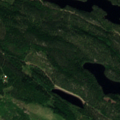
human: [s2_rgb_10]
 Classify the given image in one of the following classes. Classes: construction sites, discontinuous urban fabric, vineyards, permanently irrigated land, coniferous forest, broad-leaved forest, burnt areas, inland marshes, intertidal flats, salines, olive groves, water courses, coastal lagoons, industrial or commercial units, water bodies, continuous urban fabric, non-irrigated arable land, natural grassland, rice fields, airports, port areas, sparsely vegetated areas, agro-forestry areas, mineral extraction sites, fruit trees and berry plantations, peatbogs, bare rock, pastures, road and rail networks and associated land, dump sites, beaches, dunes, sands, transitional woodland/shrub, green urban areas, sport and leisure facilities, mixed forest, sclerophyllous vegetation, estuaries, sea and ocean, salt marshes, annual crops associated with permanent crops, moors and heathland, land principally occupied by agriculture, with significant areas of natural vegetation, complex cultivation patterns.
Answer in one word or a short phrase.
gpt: coniferous forest, mixed forest, water bodies